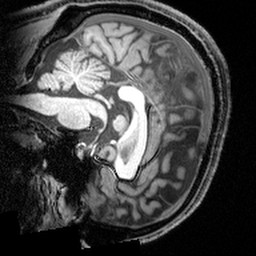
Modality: T1w
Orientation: sagittal
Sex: male
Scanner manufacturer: siemens
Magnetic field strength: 3 T
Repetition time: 1.9 s
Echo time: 0.00397 s